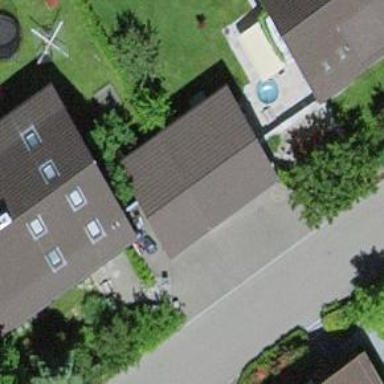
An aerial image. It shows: Garage.